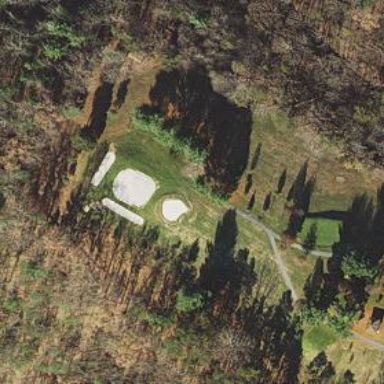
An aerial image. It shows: Golf course hole.